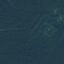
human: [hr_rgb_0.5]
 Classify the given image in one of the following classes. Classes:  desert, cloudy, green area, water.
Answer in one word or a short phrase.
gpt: green area